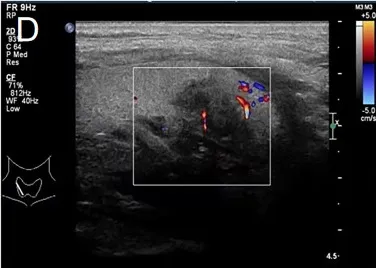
Transverse and longitudinal ultrasound showing thyroid invasion. (D) Color Doppler ultrasonography showing minimal blood flow signal in the hypoechoic thyroid area.
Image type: radiology (ultrasound)